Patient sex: M
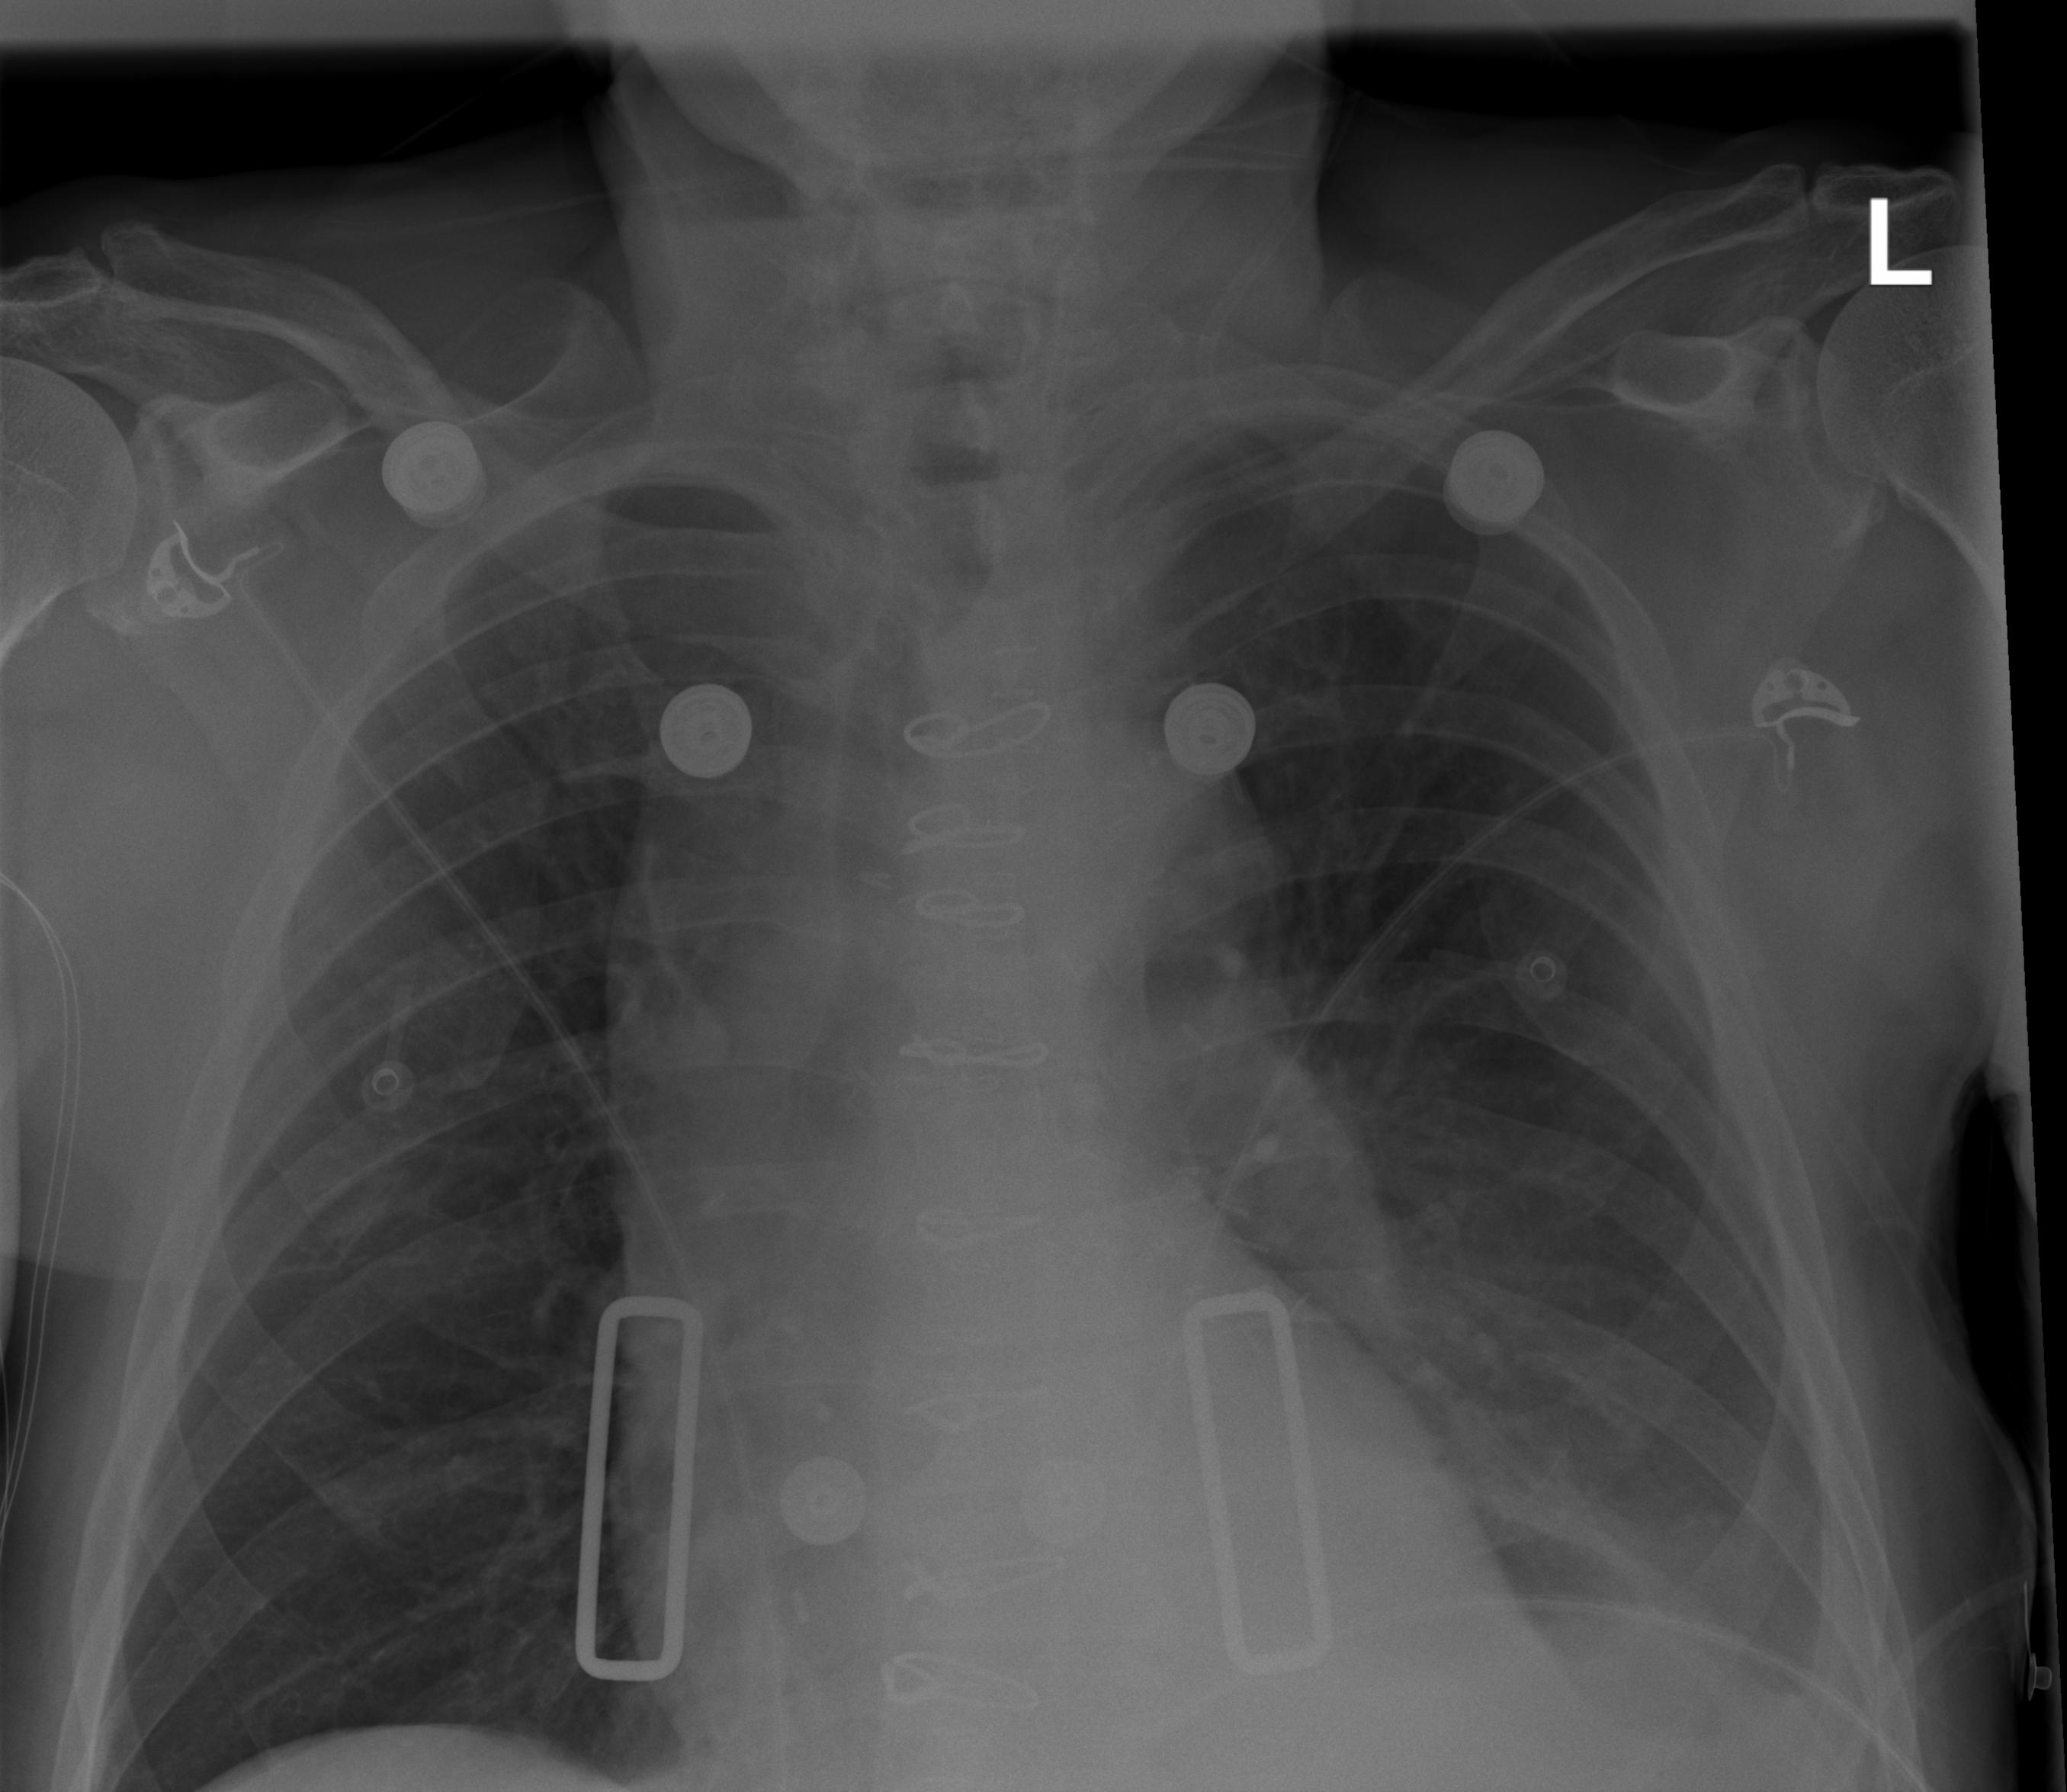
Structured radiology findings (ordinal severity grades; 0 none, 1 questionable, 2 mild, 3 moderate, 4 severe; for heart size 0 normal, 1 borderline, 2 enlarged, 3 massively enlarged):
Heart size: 2
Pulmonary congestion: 0
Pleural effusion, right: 0
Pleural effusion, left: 2
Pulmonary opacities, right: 0
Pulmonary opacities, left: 2
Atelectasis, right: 2
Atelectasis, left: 2